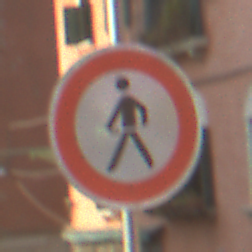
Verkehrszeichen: VerbotFussgaenger
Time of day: MorningAfternoon
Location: Outdoor (Urban)
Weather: Clear
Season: NotSpecified
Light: Natural